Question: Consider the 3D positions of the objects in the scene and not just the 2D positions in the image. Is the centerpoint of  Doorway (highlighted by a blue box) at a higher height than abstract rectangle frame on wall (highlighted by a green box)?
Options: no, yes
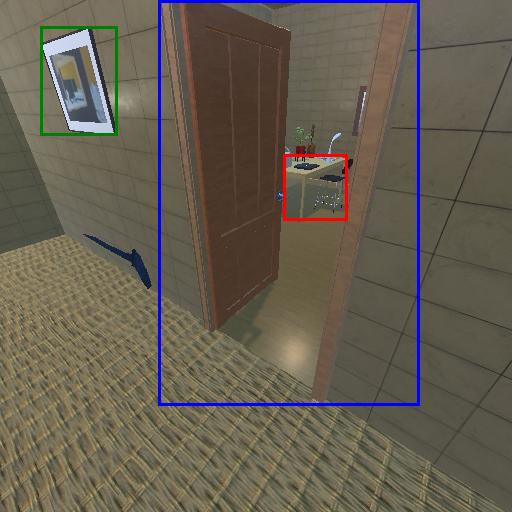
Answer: no